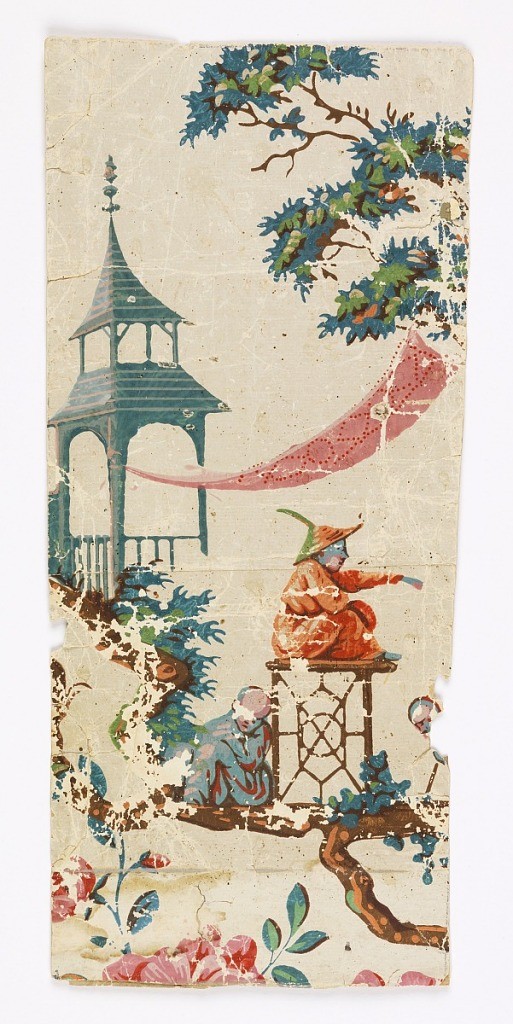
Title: Sidewall
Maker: Jean-Baptiste Réveillon, French, 1725–1811
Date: ca. 1780
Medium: Block-printed on handmade paper
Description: Portion of a repeating motif. A personnage in Chinese garb is seated on a trellised stand in profile. On the ground, at left, a seated figure. Above to the left is a Chinese summer house. Leafy branches and flowers. Printed in numerous colors on pale gray ground.